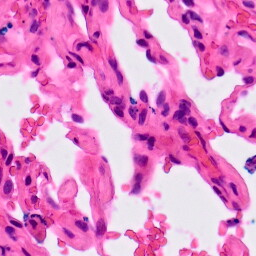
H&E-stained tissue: Lung